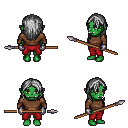
a pixel art fantasy rpg character, female body template, orc, green skin, brown long-sleeve shirt, red pants, gray long hairstyle, metal gloves, spear, four views (front, back, left, right), 2x2 character sprite sheet, small pixel art, hard edges, no anti-aliasing